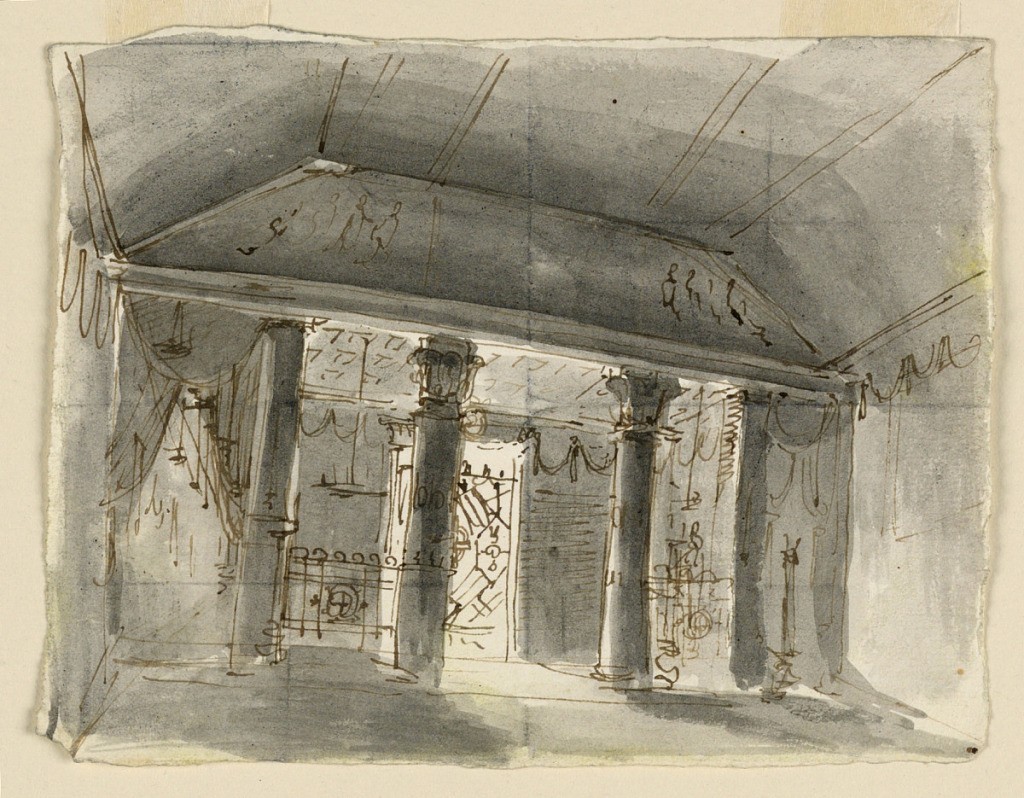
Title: Stage Design, Interior of Chapel
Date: early 19th century
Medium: Pen and bistre ink, brush and sepia wash on paper
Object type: Drawing
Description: Horizontal rectangle. Interior of a room with indications for decoration. In the background, a vestibule separated by columns which support a coved ceiling.